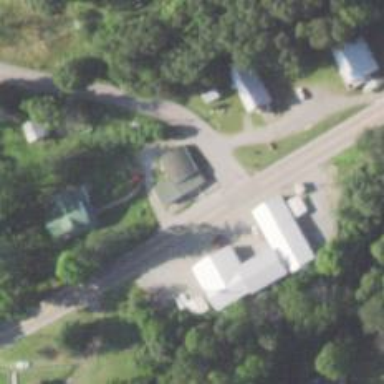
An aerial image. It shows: Post office.